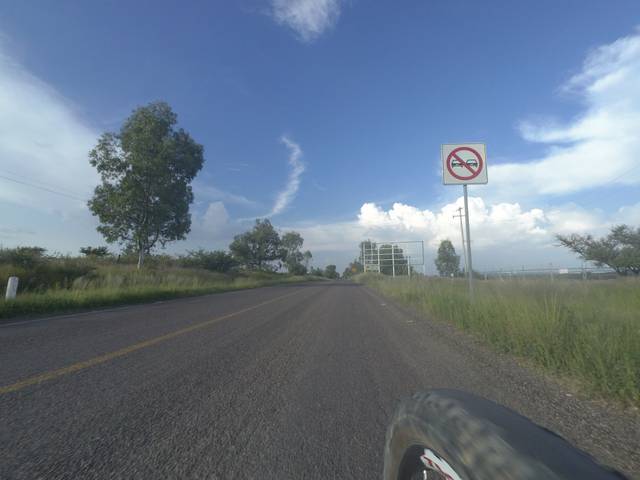
Region: Mexico
Coordinates: 21.723, -102.364